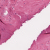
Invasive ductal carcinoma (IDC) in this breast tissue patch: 0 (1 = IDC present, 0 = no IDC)